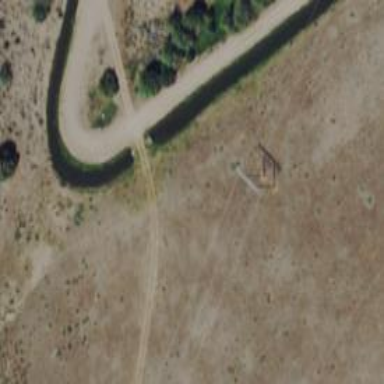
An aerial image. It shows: Canal culvert running through tunnel.